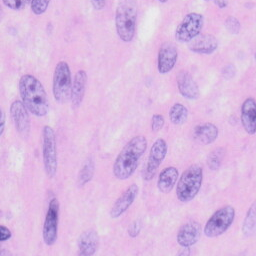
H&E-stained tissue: Skin